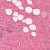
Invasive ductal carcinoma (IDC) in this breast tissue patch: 0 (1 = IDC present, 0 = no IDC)